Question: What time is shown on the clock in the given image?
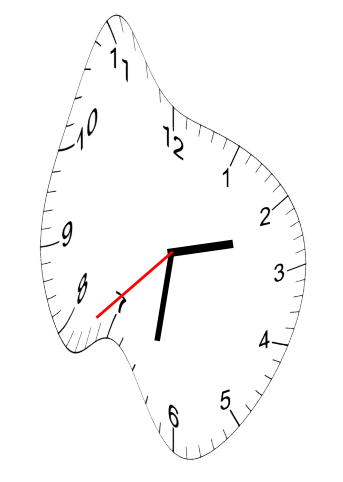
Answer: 02:31:38